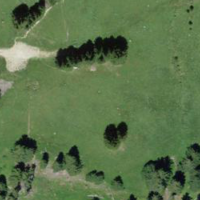
EUNIS habitat code: 26
Species observed at this site:
Arnica montana